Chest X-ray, PA view. Patient: 59 years old, sex F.
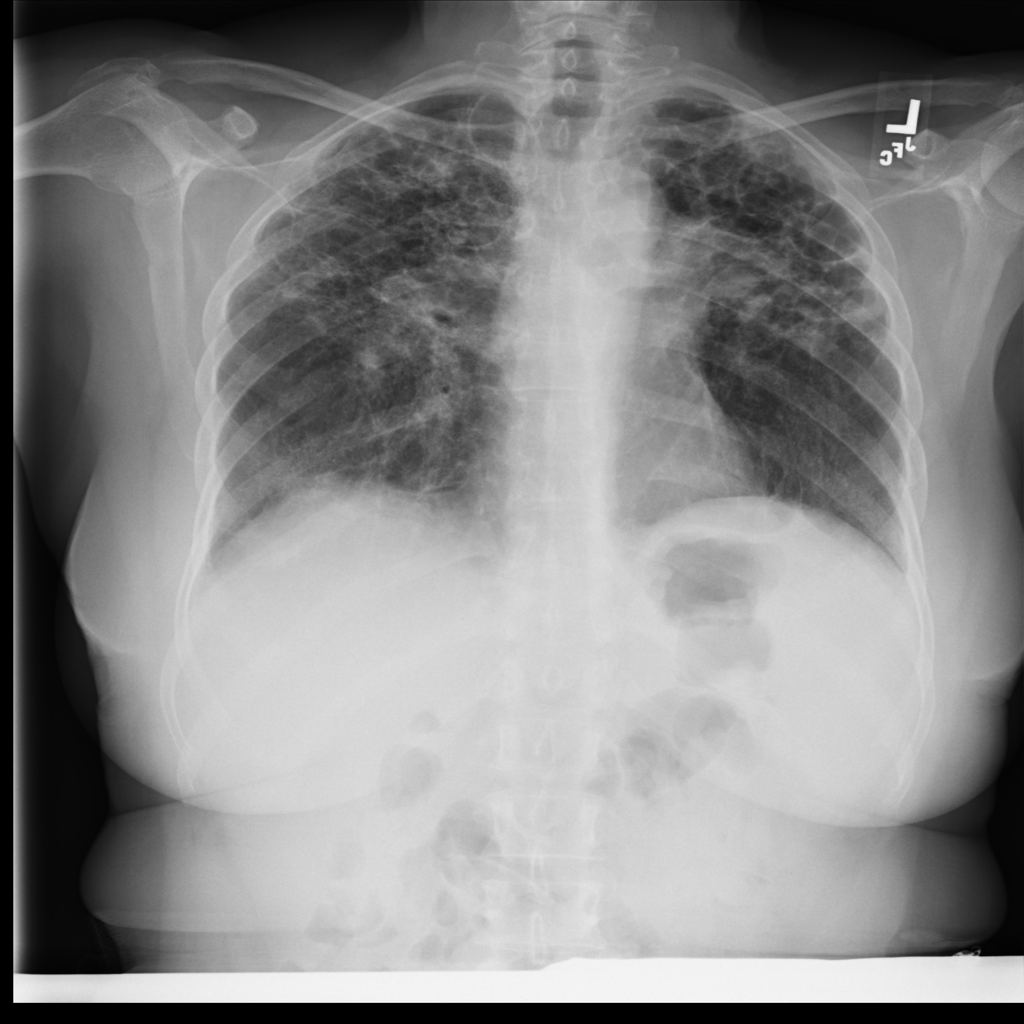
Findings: No Finding